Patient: sex M, age 64
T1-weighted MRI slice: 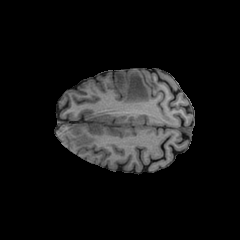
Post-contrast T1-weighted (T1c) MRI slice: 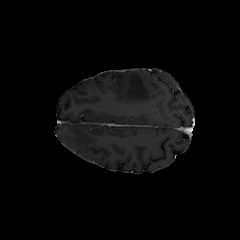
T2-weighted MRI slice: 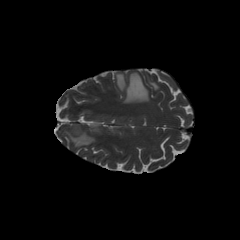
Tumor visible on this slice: yes
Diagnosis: Glioblastoma, IDH-wildtype
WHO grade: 4